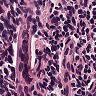
Metastatic tissue present: no